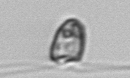
Label: flagellate_morphotype1